Question: I've created a class named as and I want to get the Integer value from the Combo box, but it gives me some error.
How do I get an Integer value from the Combo box? Also, I want to change the size of text according to an integer value that gets to the fontsize Combo Box ...
My code is:
'''
import java.awt.*;
import javax.swing.*;
import java.awt.event.*;
import java.util.*;
class fontlist extends JFrame implements ItemListener
{ JComboBox jcb,fontSize;
Container content;
JTextArea jta;
JScrollPane jsp;
private static final int[] fontsize = {8,9,10,11,12,14,16,18,20,22,24,26,28,36,48,72};
fontlist()
{
content=getContentPane();
setLayout(null);
setBackground(Color.WHITE);
jcb=new JComboBox();
content.add(jcb);
jcb.setBounds(100,100,100,20);
fontSize=new JComboBox();
content.add(fontSize);
fontSize.setBounds(200,100,100,20);
jta=new JTextArea();
jsp=new JScrollPane(jta);
content.add(jsp);
jsp.setBounds(100,120,200,200);
jcb.addItemListener(this);
fontSize.addItemListener(this);
String fonts[] = GraphicsEnvironment.getLocalGraphicsEnvironment().getAvailableFontFamilyNames();
for ( int i = 0; i < fonts.length; i++ )
{
jcb.addItem(fonts[i]);
}
for ( int j = 0; j <16; j++ )
{
fontSize.addItem(fontsize[j]);
}
}
public void itemStateChanged(ItemEvent ie)
{
if (ie.getStateChange() == ItemEvent.SELECTED)
{
System.out.println(""+fontSize.getSelectedItem());
String size = (fontSize.getSelectedItem()+"");
System.out.println(size);
int size1 =Integer(size);
}
}
public static void main(String args[])
{
fontlist fl=new fontlist();
fl.setSize(700,500);
fl.setVisible(true);
}
}
'''
And the error is:

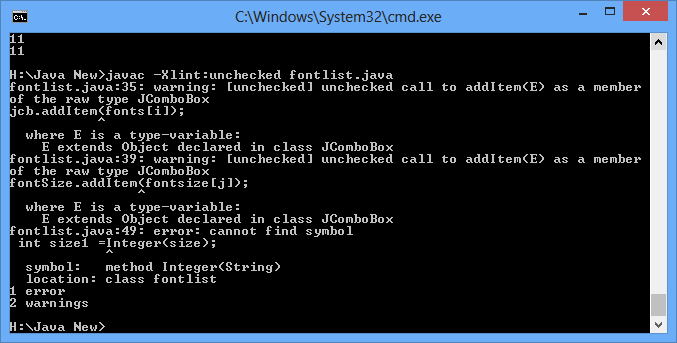
Answer: You probably meant to use:
'''
int size1 = new Integer( size );
'''
Or you could use:
'''
int size1 = Integer.parseInt( size );
'''
(Both will require you to use a try/catch block to catch 'NumberFormatException')